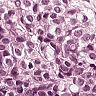
Metastatic tissue present: yes